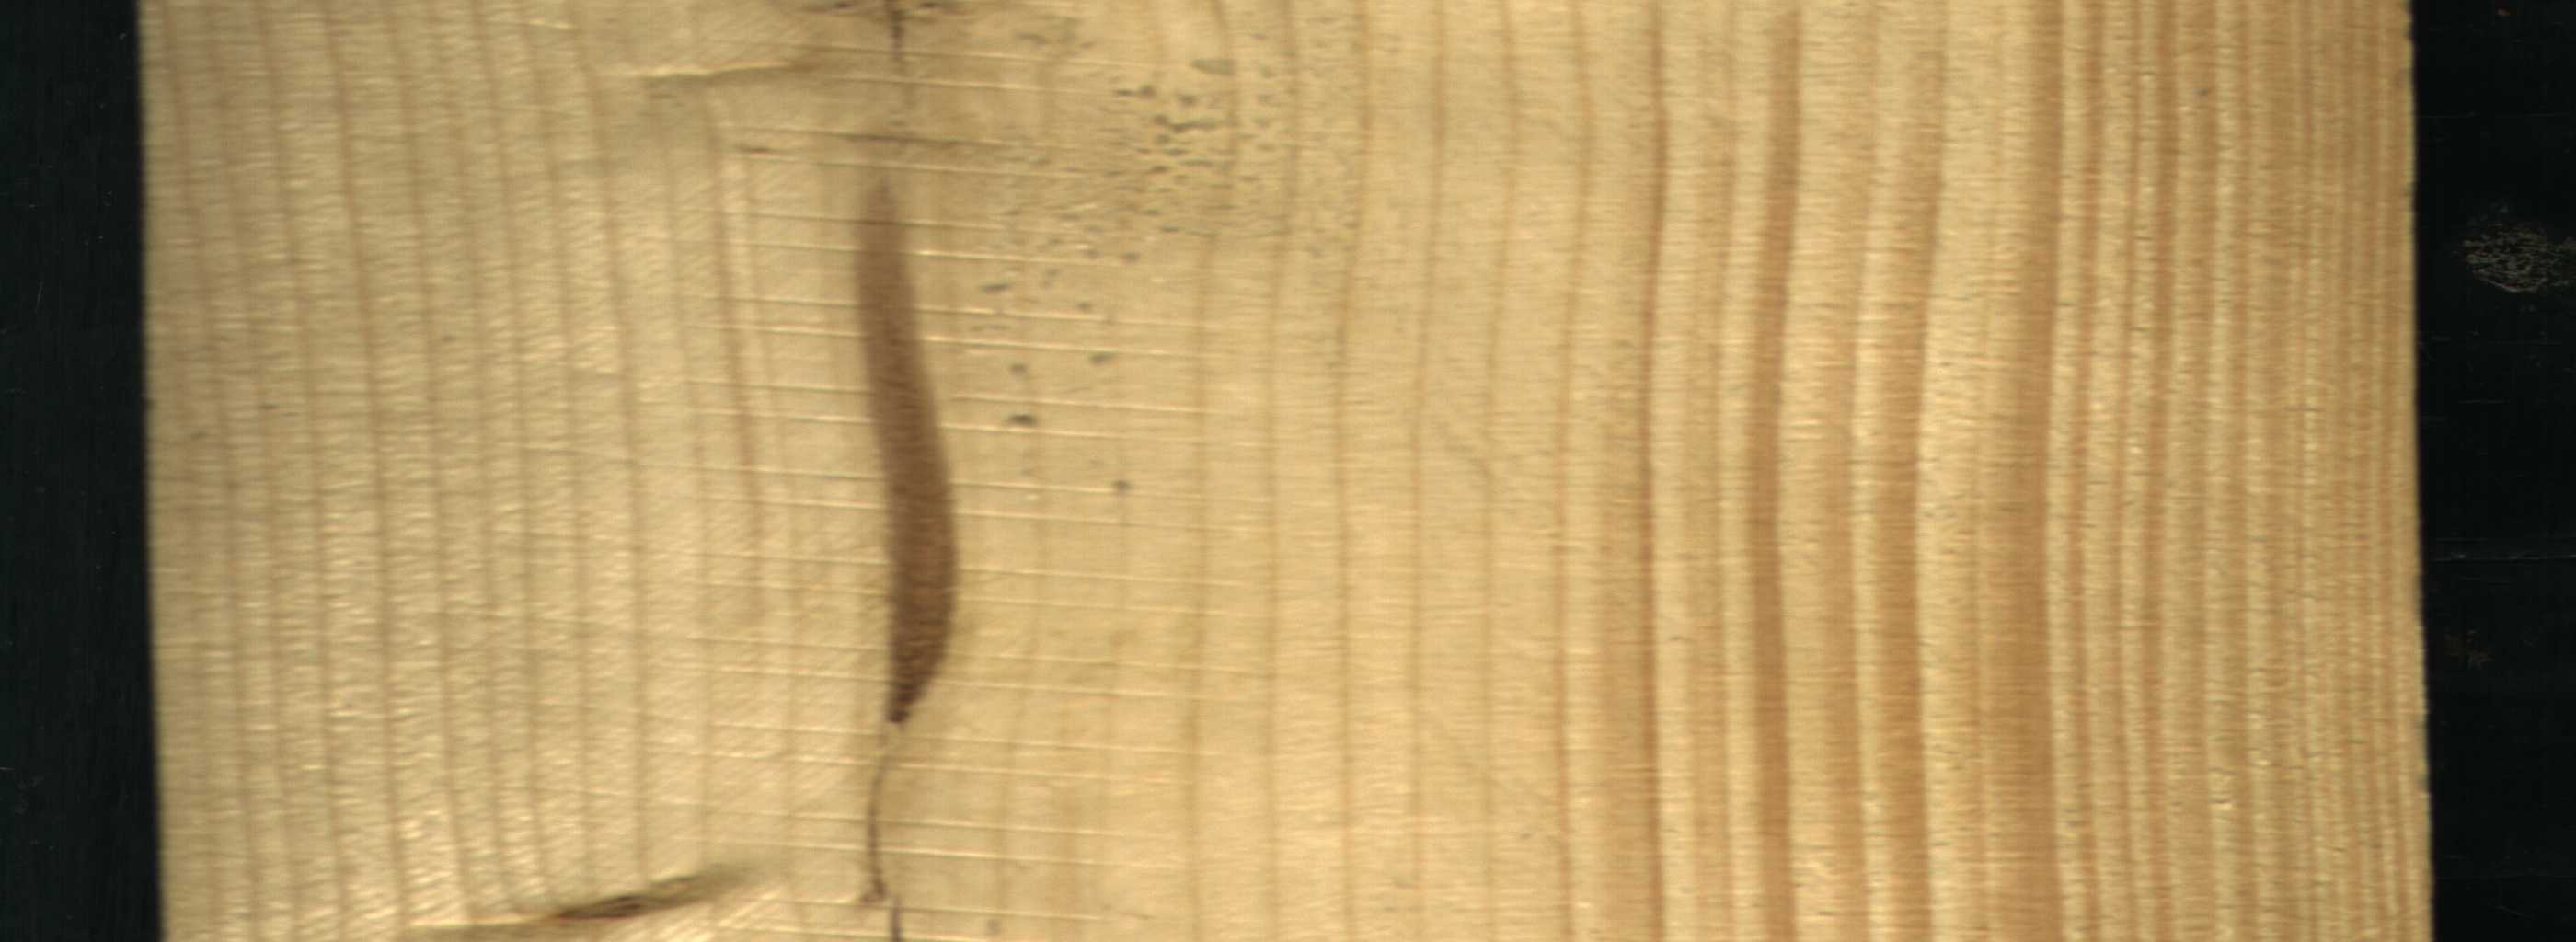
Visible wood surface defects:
Marrow
Crack
Live_Knot